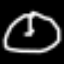
Label: clock